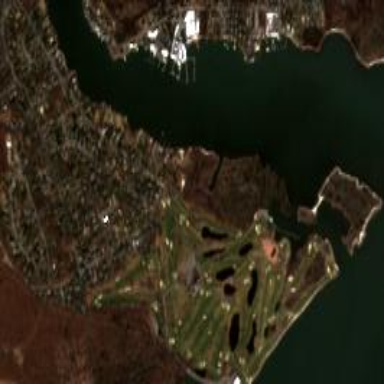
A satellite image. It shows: Golf course.